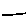
Label: line